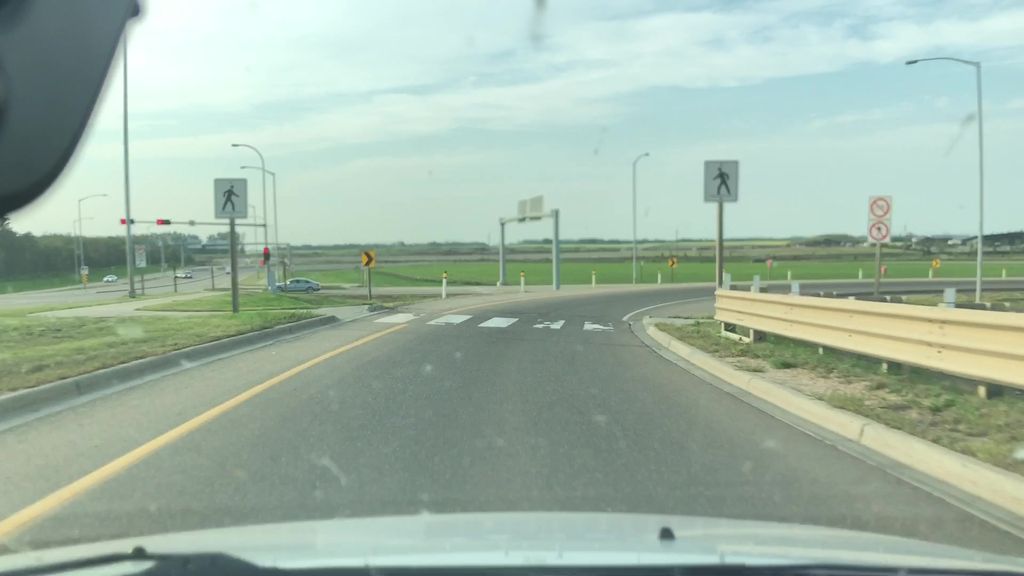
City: edmonton